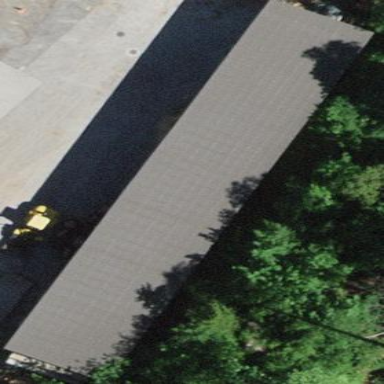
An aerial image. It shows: View of roof of building.